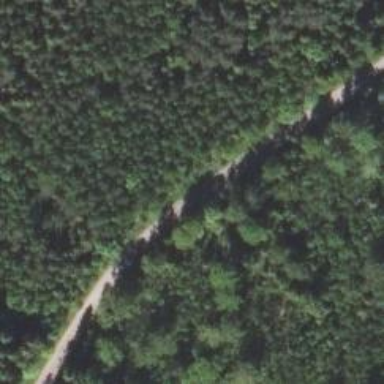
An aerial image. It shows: Unclassified road.